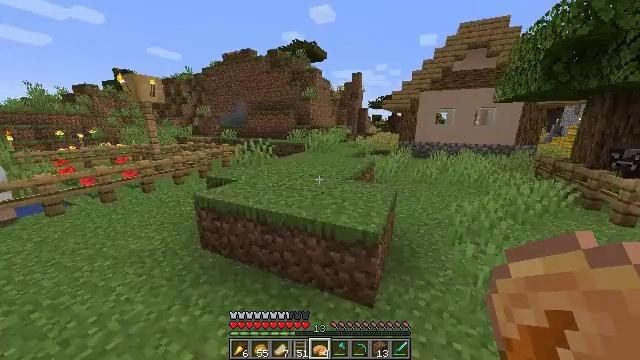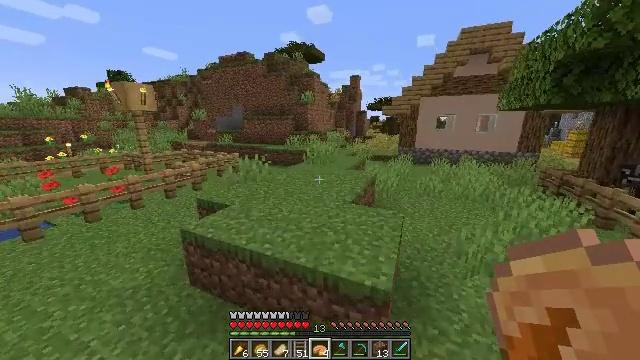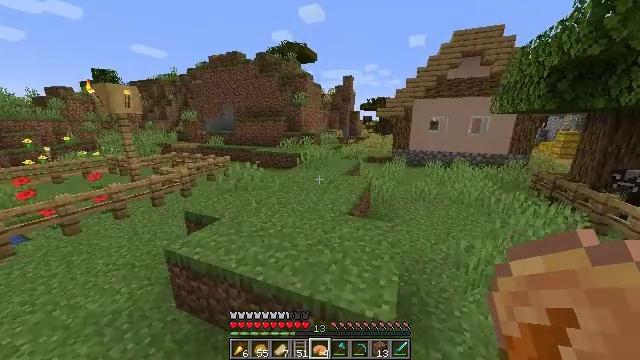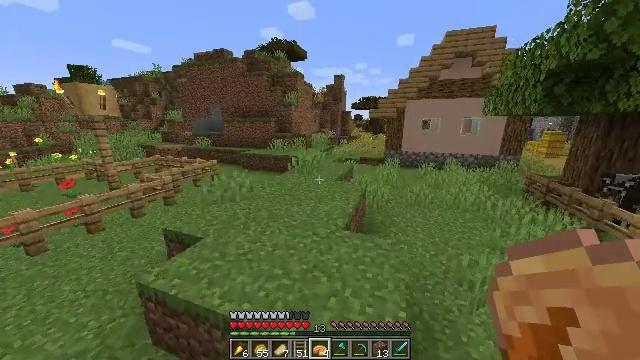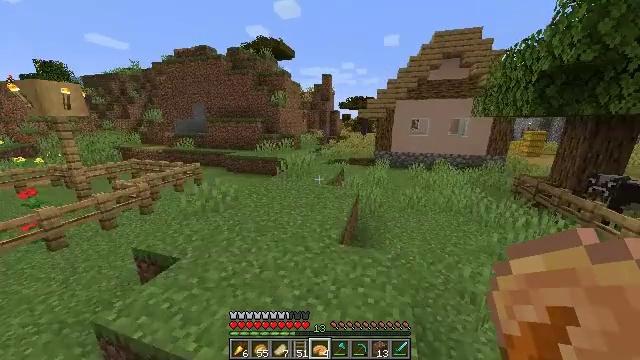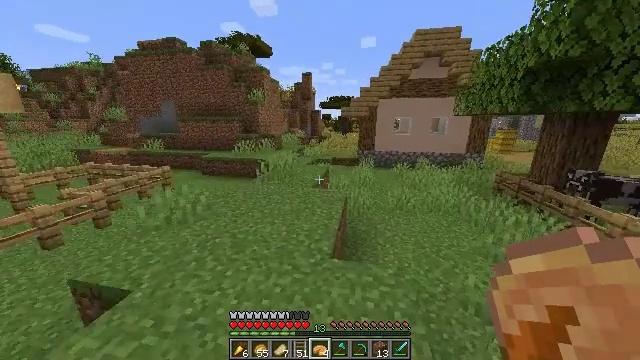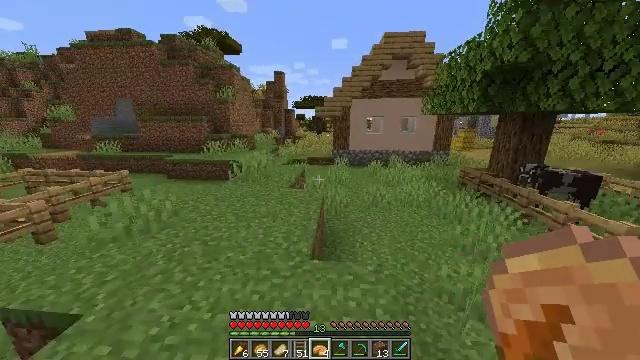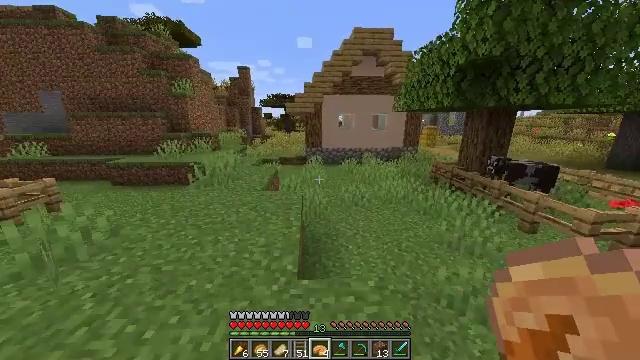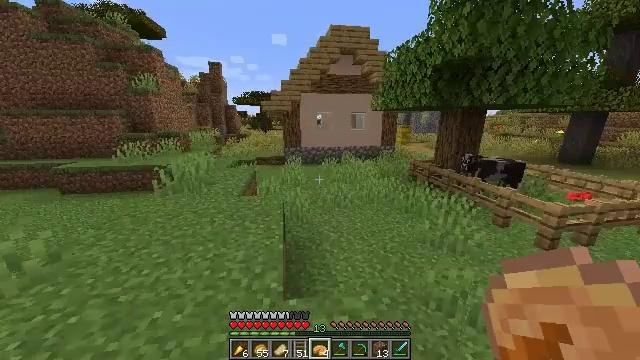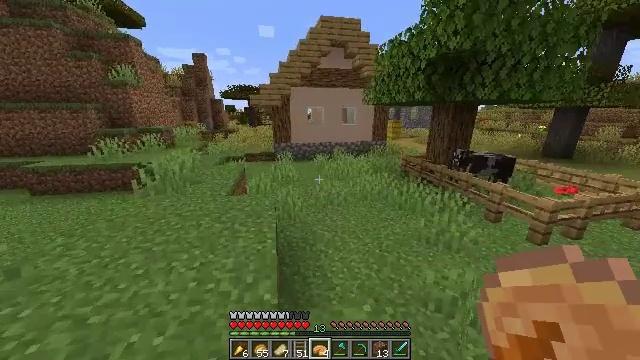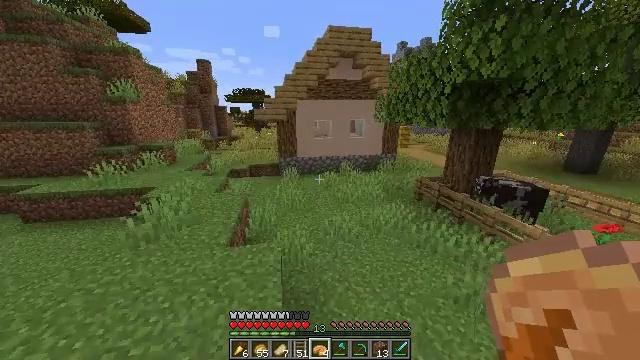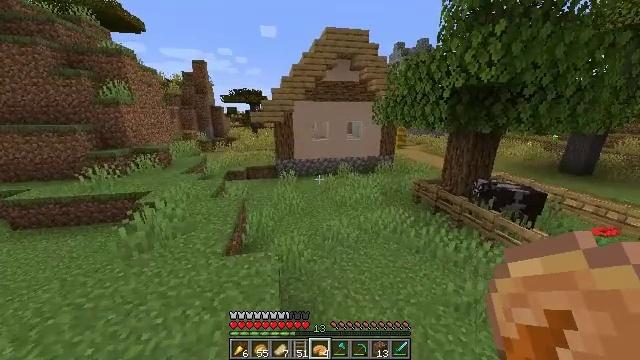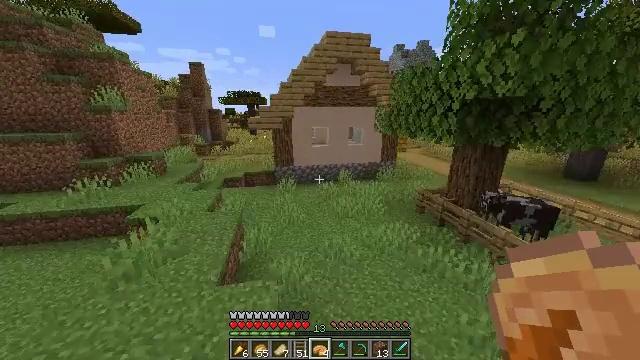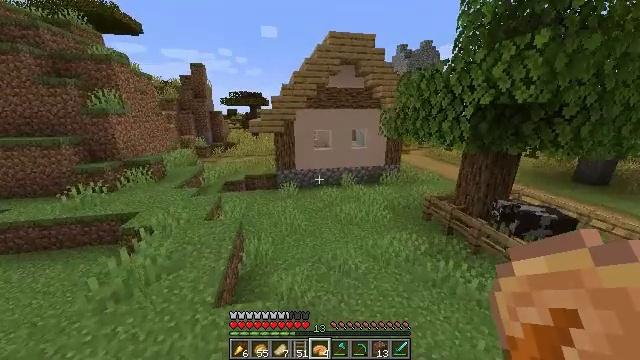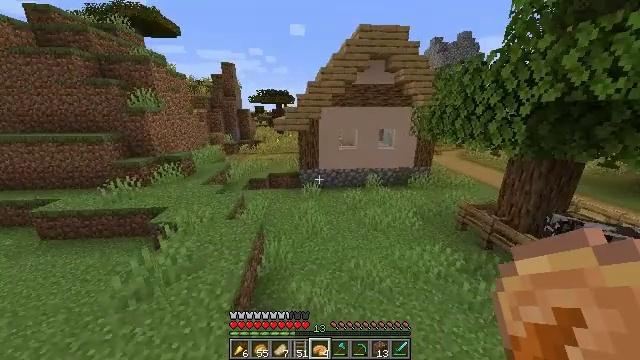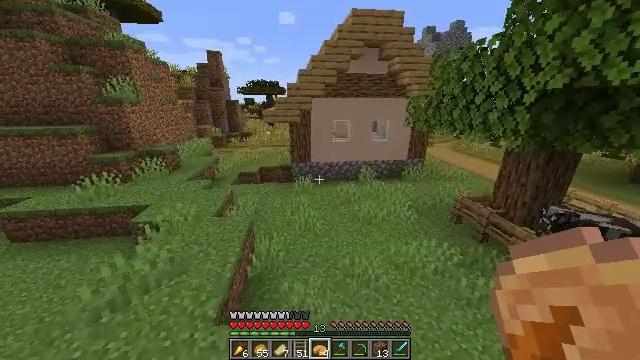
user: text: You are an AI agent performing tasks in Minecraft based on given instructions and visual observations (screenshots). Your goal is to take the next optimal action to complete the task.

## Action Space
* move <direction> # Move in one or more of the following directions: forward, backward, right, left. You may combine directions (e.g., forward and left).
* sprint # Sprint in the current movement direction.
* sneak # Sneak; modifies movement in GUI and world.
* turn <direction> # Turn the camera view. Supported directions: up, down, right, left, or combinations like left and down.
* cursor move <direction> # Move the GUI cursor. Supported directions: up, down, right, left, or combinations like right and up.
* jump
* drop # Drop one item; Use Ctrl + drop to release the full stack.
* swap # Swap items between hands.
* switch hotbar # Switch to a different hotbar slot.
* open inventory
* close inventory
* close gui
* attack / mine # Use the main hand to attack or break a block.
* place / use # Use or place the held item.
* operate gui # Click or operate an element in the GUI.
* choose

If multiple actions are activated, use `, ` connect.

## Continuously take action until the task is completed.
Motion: motion action
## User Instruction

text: Collect a hay block for crafting.
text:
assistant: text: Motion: move forward, jump
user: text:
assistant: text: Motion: move forward, turn right, jump
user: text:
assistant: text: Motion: move forward, turn right, jump
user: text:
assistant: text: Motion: move forward, turn right, jump
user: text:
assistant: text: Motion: move forward, turn right, jump
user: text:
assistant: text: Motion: move forward, sprint, turn right, jump
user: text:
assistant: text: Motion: move forward, sprint, turn right, jump
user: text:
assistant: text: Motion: move forward, sprint, turn right, jump
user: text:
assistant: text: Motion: move forward, turn right and down, jump
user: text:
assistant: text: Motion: move forward, turn left, jump
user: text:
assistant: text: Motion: move forward, jump
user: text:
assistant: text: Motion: move forward, sprint, jump
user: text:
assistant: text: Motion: move forward, sprint, jump
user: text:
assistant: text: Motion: move forward, sprint, turn left, jump
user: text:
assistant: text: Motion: move forward, sprint, turn right and down, jump
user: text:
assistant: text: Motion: move forward, turn right and down, jump
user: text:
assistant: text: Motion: move forward, turn right and down, jump
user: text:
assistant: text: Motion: move forward, turn right and down, jump
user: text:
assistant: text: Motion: move forward, sprint, turn right and down, jump
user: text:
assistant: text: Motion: move forward, sprint, turn right, jump
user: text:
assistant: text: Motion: move forward, sprint, turn right, jump
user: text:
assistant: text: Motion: move forward, sprint, jump
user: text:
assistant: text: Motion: move forward, jump
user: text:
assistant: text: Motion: move forward, turn right, jump
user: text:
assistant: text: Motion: move forward, sprint, turn right, jump
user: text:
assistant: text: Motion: move forward, sprint, jump
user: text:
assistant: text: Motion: move forward, sprint, turn up, jump
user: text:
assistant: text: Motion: move forward, turn up, jump
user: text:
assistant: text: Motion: move forward, jump
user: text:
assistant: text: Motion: move forward, turn right, jump